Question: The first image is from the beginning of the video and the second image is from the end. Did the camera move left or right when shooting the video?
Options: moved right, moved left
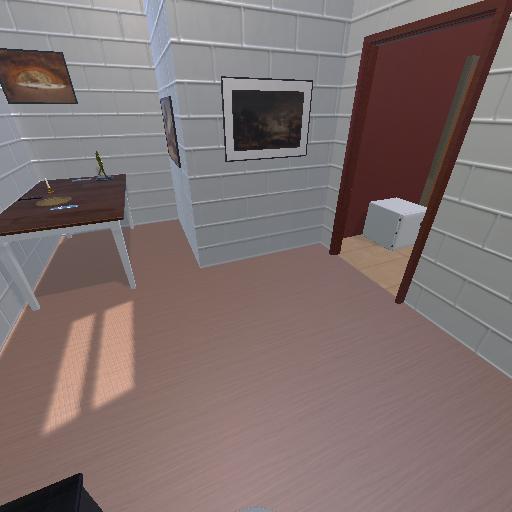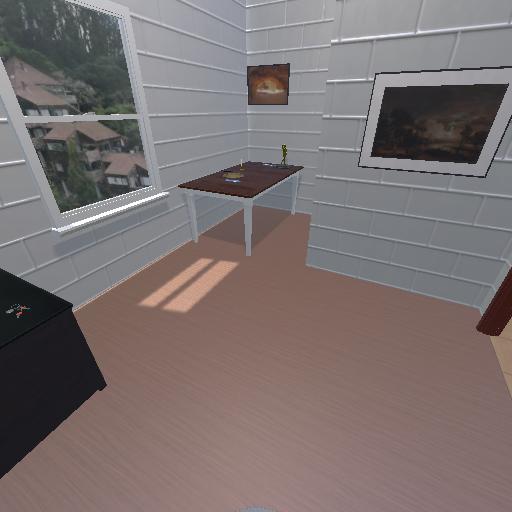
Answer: moved right